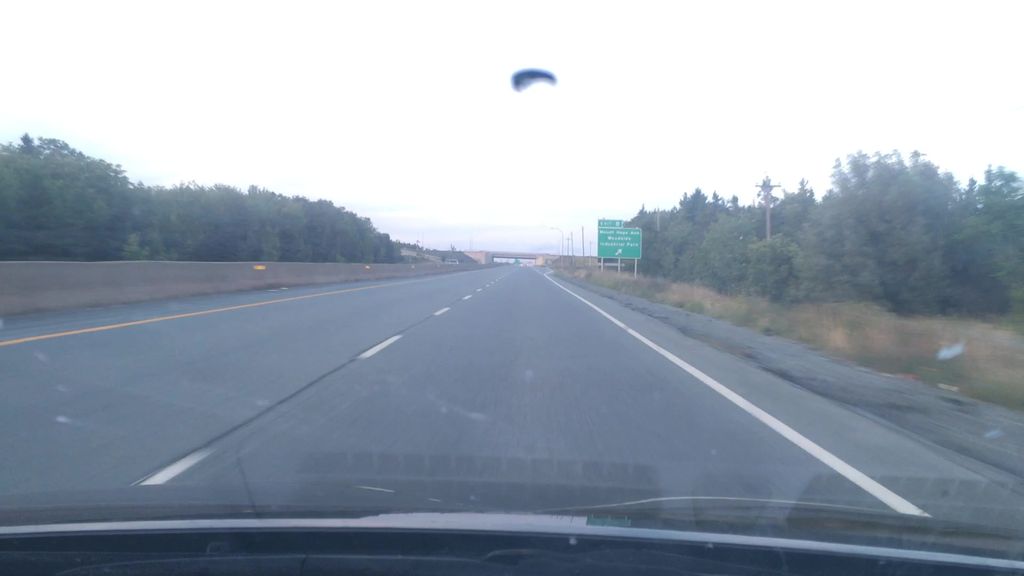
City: halifax